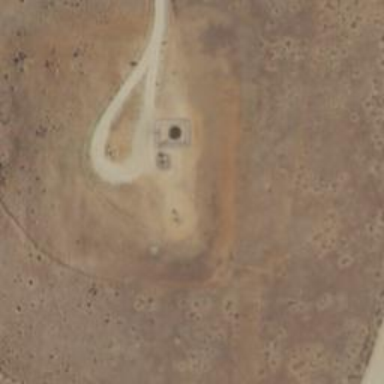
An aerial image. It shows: Storage tank with man-made structure.